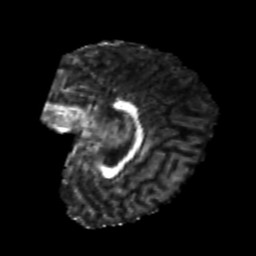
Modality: FA
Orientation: sagittal
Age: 22
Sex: female
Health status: healthy
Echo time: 0.074 s